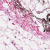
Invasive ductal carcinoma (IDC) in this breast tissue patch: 0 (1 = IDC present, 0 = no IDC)